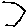
Label: hexagon